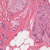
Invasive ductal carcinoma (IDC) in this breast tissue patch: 1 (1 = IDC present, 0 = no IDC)